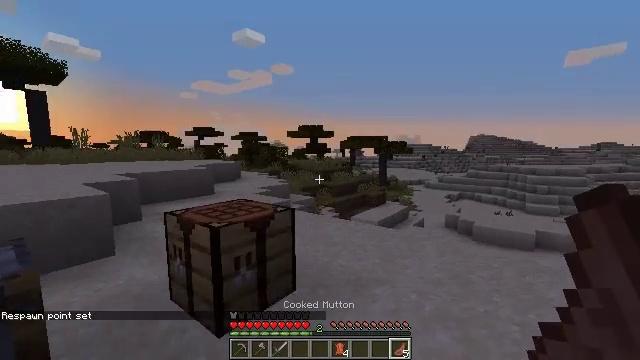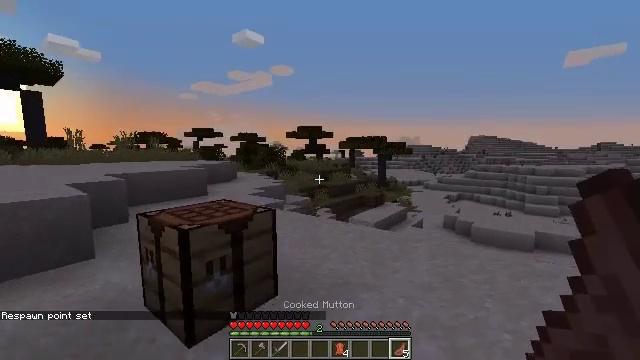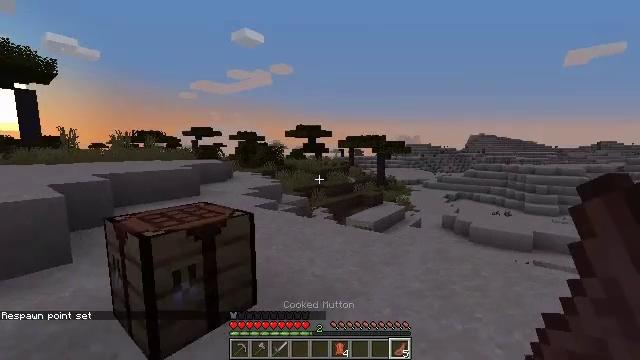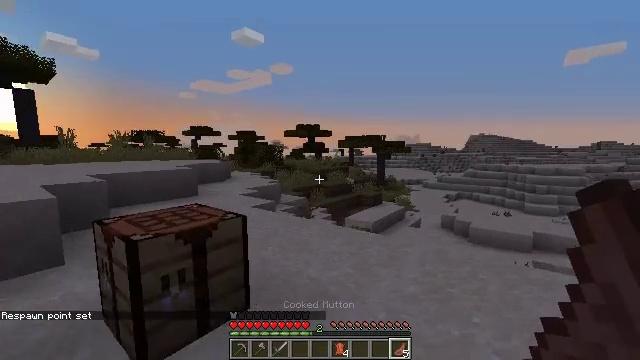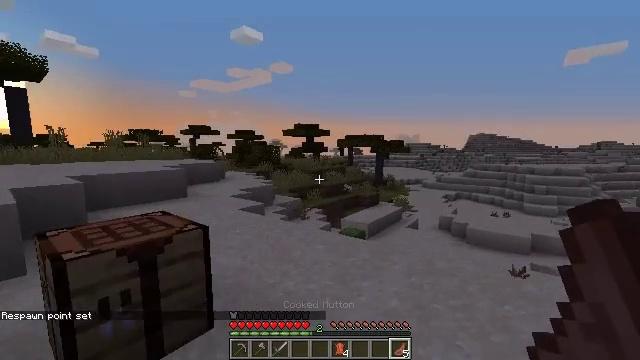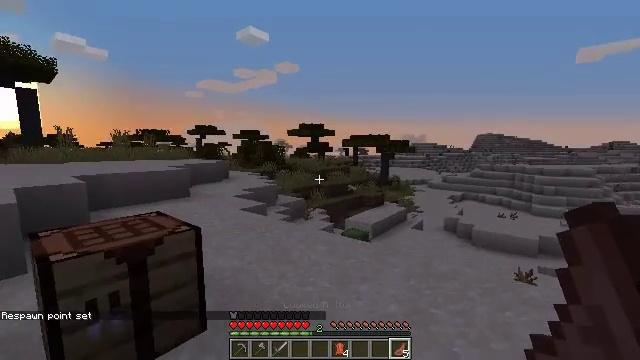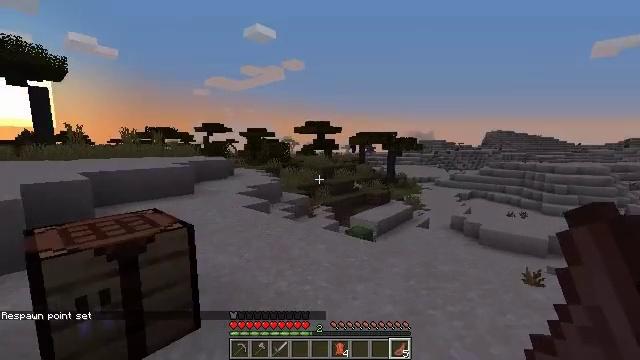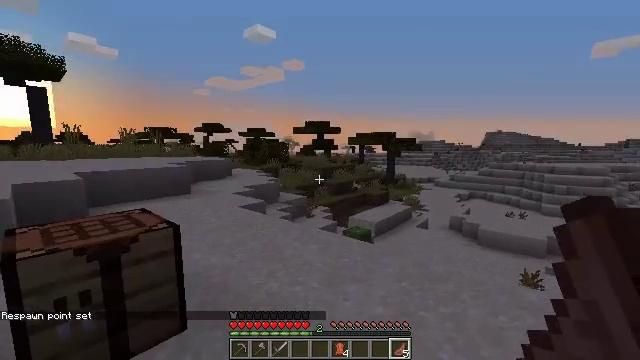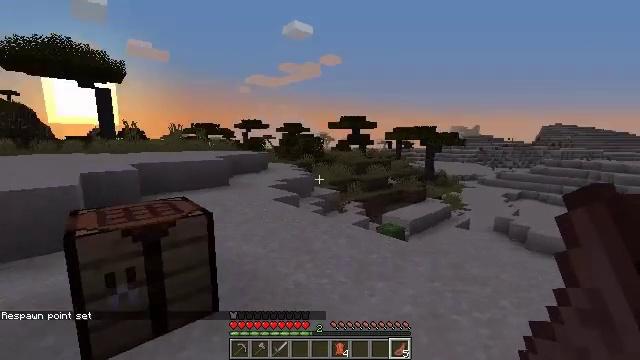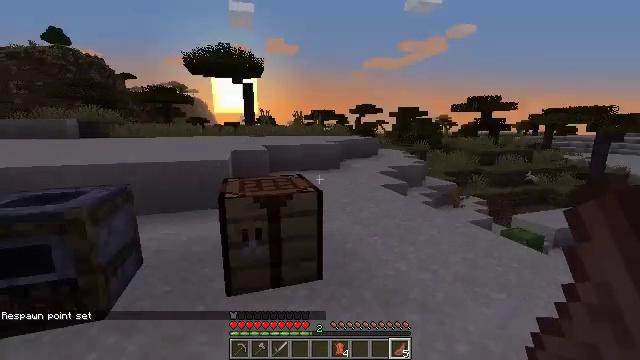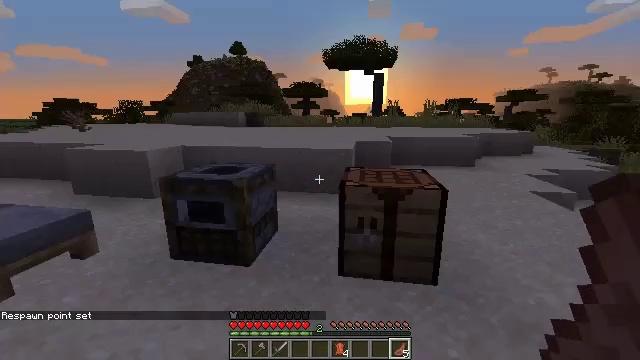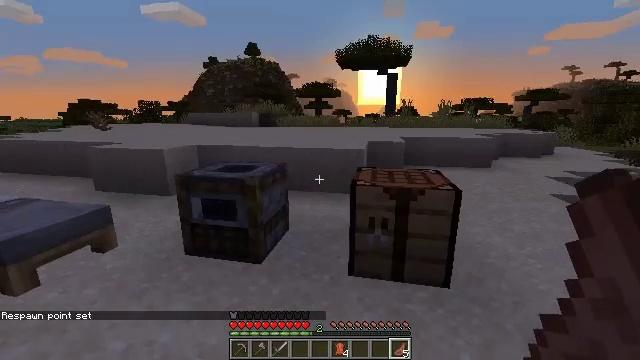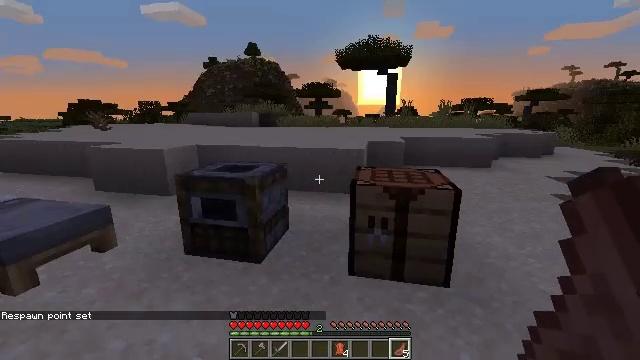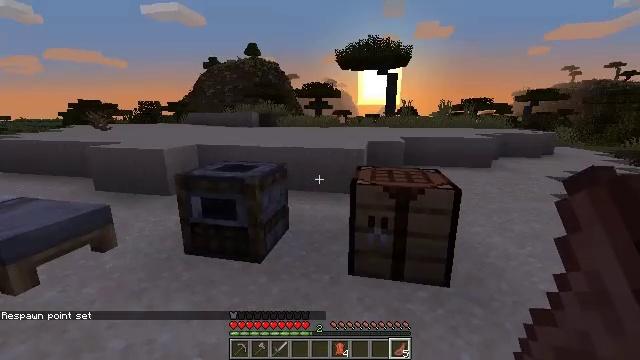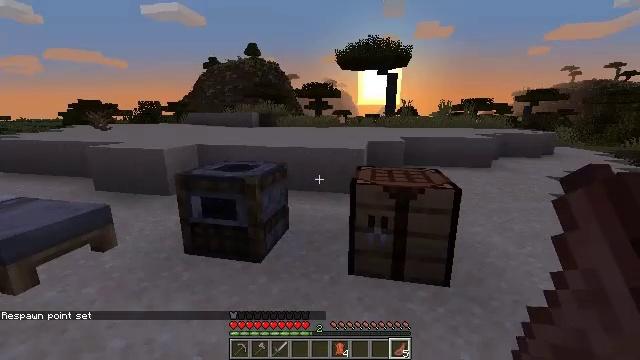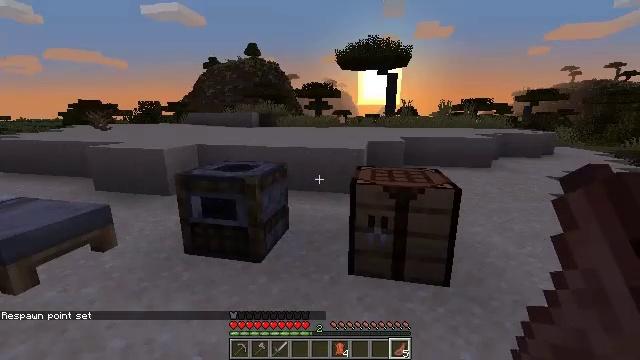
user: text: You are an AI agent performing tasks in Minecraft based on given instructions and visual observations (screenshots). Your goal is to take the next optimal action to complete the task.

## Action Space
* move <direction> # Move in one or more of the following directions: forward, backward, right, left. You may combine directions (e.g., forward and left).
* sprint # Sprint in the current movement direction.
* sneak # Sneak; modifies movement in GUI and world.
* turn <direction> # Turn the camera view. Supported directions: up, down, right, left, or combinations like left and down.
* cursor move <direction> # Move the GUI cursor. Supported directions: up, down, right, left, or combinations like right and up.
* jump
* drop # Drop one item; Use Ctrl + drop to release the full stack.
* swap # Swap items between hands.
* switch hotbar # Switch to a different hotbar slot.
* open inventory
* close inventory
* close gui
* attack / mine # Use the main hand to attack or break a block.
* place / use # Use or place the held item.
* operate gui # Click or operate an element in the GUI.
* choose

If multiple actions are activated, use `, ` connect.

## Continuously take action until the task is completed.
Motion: motion action
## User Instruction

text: Destroy the light gray bed to move it.
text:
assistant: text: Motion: move forward and move right
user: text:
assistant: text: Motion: move forward and move right
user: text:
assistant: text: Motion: move forward and move right
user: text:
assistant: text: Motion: move forward and move right
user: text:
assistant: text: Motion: move right, turn left
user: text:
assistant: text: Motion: turn left
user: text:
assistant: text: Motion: no_op
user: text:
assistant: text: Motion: turn left and down
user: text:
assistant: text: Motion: turn left and down
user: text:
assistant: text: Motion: turn left and down
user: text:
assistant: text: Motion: turn left
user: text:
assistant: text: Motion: no_op
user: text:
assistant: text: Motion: no_op
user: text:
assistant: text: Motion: no_op
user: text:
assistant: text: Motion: no_op
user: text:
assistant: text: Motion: no_op
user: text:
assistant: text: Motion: no_op
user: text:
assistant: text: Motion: no_op
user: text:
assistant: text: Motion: no_op
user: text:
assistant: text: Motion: no_op
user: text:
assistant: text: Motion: no_op
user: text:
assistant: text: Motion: move forward
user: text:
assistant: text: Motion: move forward
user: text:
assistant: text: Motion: move forward
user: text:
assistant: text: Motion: move forward and move left
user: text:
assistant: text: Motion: move forward and move left
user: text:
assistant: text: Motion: move forward and move left
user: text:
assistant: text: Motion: move forward and move left
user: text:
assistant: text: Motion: move left
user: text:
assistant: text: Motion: no_op